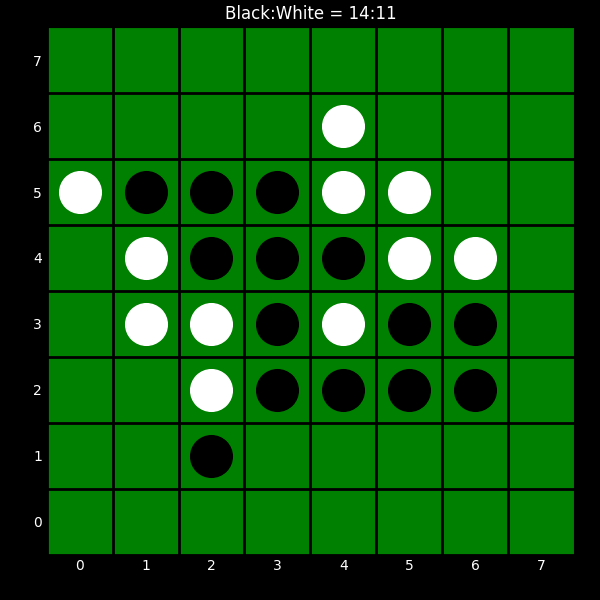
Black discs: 14
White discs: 11